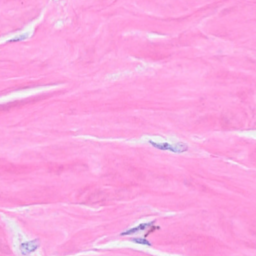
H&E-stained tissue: Breast